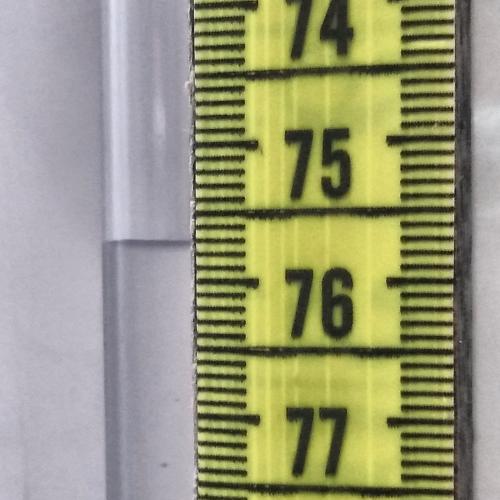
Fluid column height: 75.7 cm